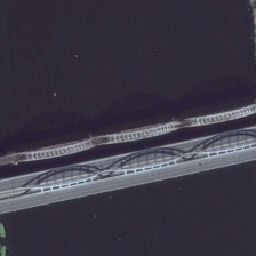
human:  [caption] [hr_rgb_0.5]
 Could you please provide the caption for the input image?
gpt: the cable stayed bridge paralleled with a smaller one spans the wide river .

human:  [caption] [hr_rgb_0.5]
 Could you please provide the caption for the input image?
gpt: There are suspension bridges and railway bridges on the river, each with three arches.

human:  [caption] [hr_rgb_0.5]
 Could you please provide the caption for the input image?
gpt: There is a suspension bridge and a railway bridge on the river, each with three arches.

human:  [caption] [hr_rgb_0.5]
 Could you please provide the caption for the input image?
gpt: there are two bridges over the drak blue river .

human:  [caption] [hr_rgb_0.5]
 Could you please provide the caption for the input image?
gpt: several green trees are in two sides of a river with two parallel bridges over it .